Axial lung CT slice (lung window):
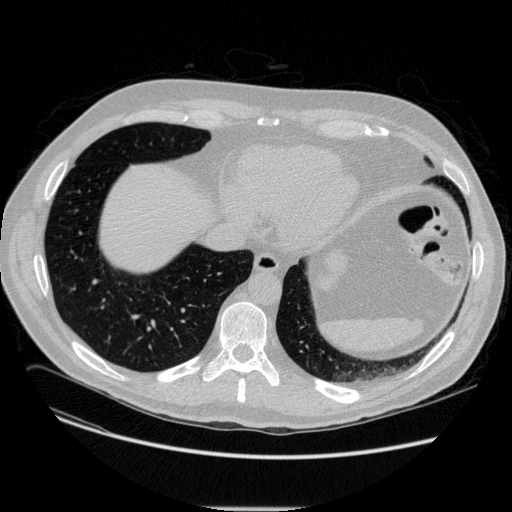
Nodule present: no